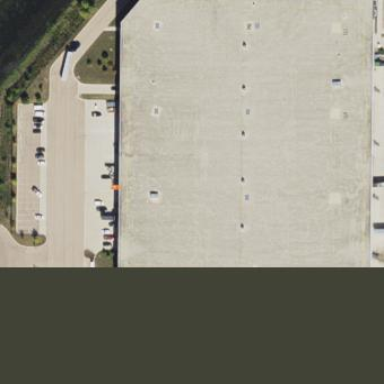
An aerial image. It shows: Warehouse.